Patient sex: M
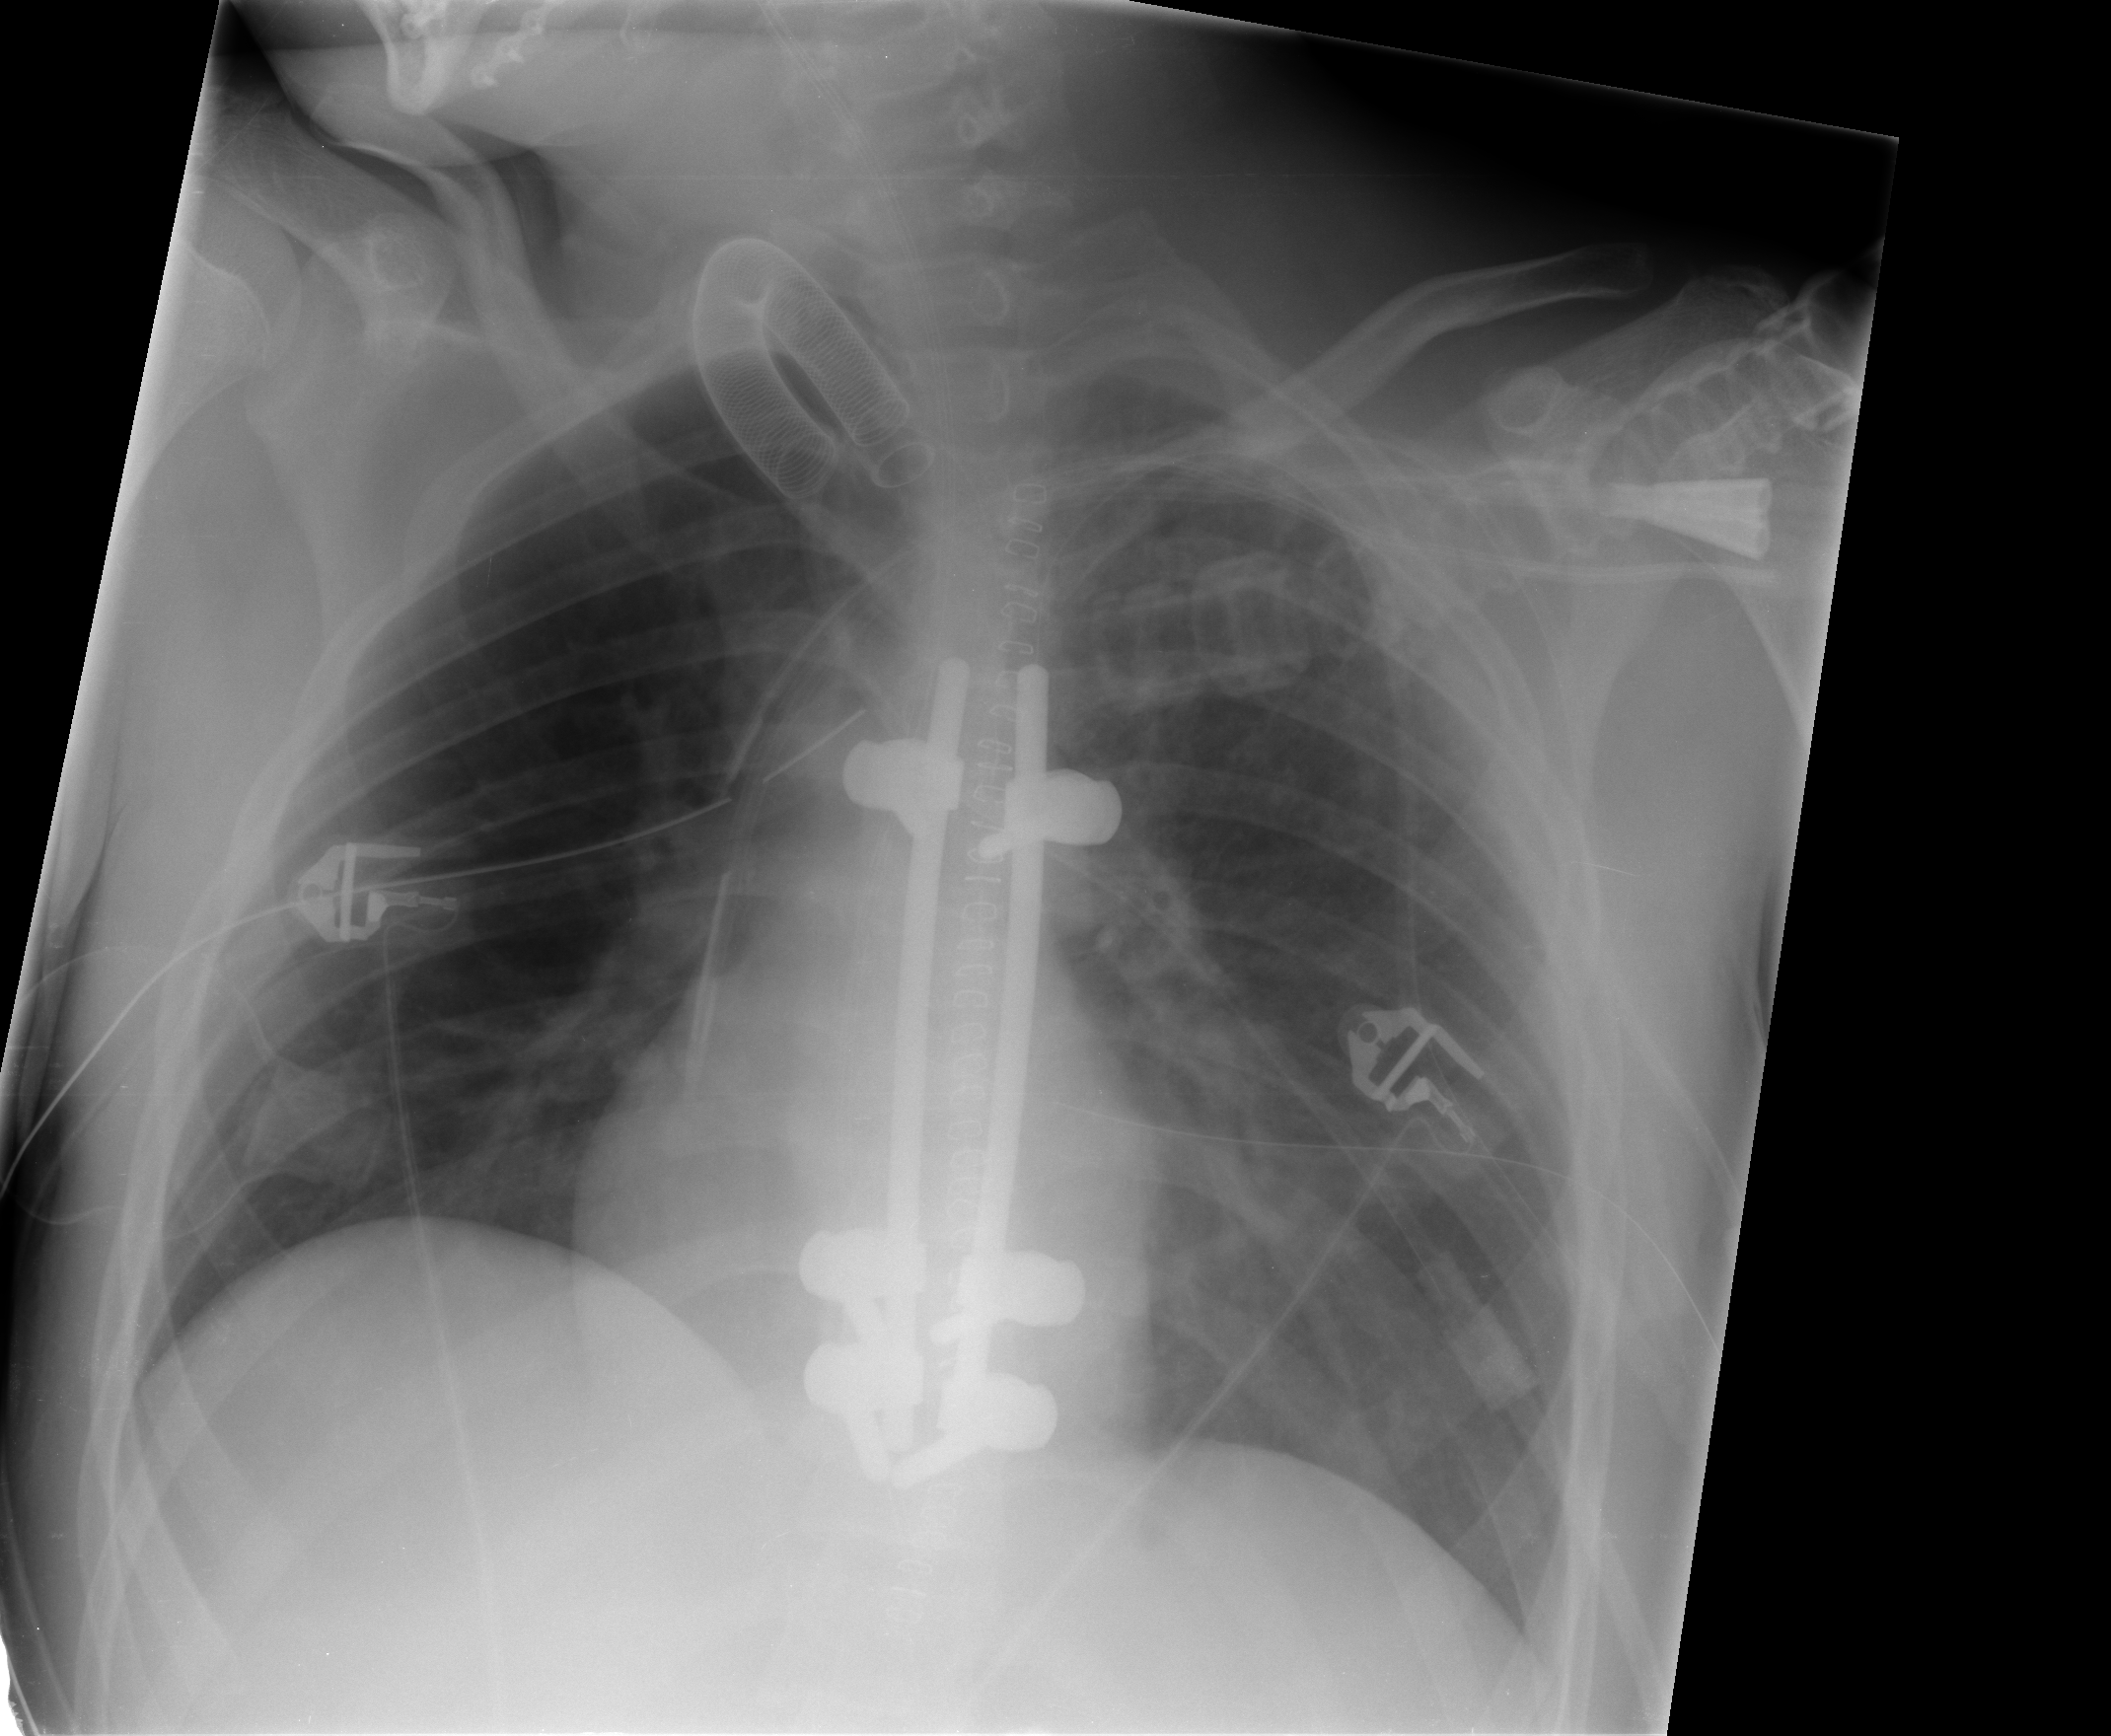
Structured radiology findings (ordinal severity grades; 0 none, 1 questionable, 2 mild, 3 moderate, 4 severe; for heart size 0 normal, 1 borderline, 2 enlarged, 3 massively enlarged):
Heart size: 0
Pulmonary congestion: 0
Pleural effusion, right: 0
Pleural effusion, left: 0
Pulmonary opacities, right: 0
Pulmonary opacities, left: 0
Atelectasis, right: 0
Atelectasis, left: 2